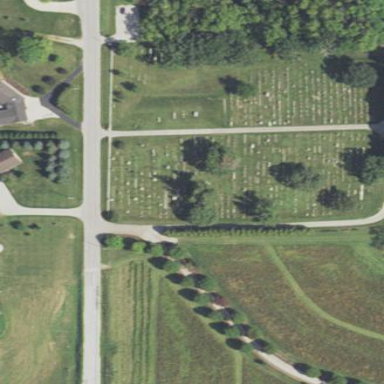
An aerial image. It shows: Cemetery.